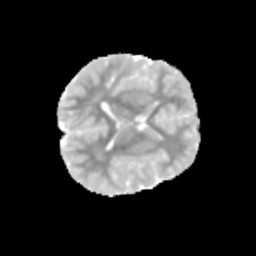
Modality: MD
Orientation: axial
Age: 9
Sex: male
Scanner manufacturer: siemens
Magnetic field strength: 3 T
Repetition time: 3.8 s
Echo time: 0.07 s